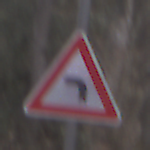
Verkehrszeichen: KurveLinks
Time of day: Midday
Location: Outdoor (Nature)
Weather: Overcast
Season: Autumn
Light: Natural